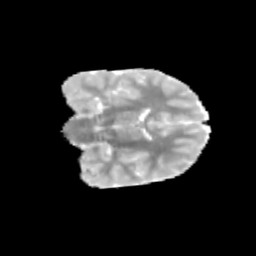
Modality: MD
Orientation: coronal
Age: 11
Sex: male
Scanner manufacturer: siemens
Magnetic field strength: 3 T
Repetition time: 3.8 s
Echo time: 0.07 s